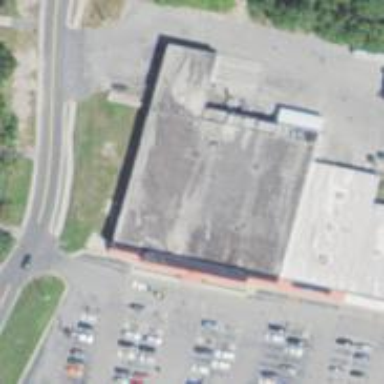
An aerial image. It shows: Supermarket.